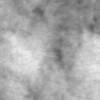
Label: no_change